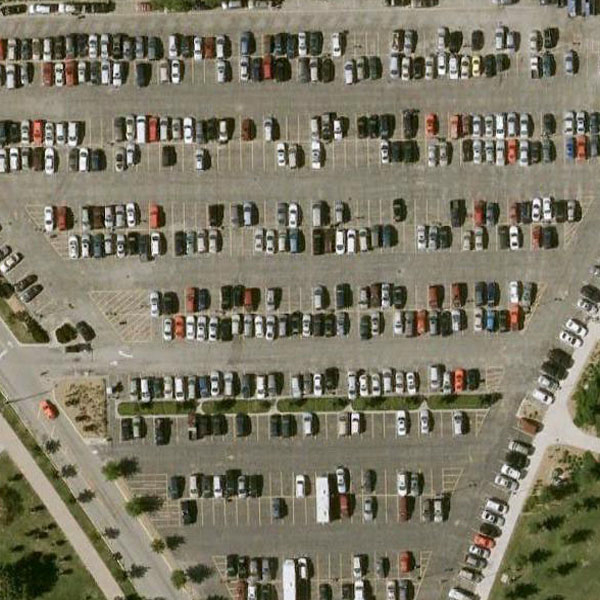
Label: Parking